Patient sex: M
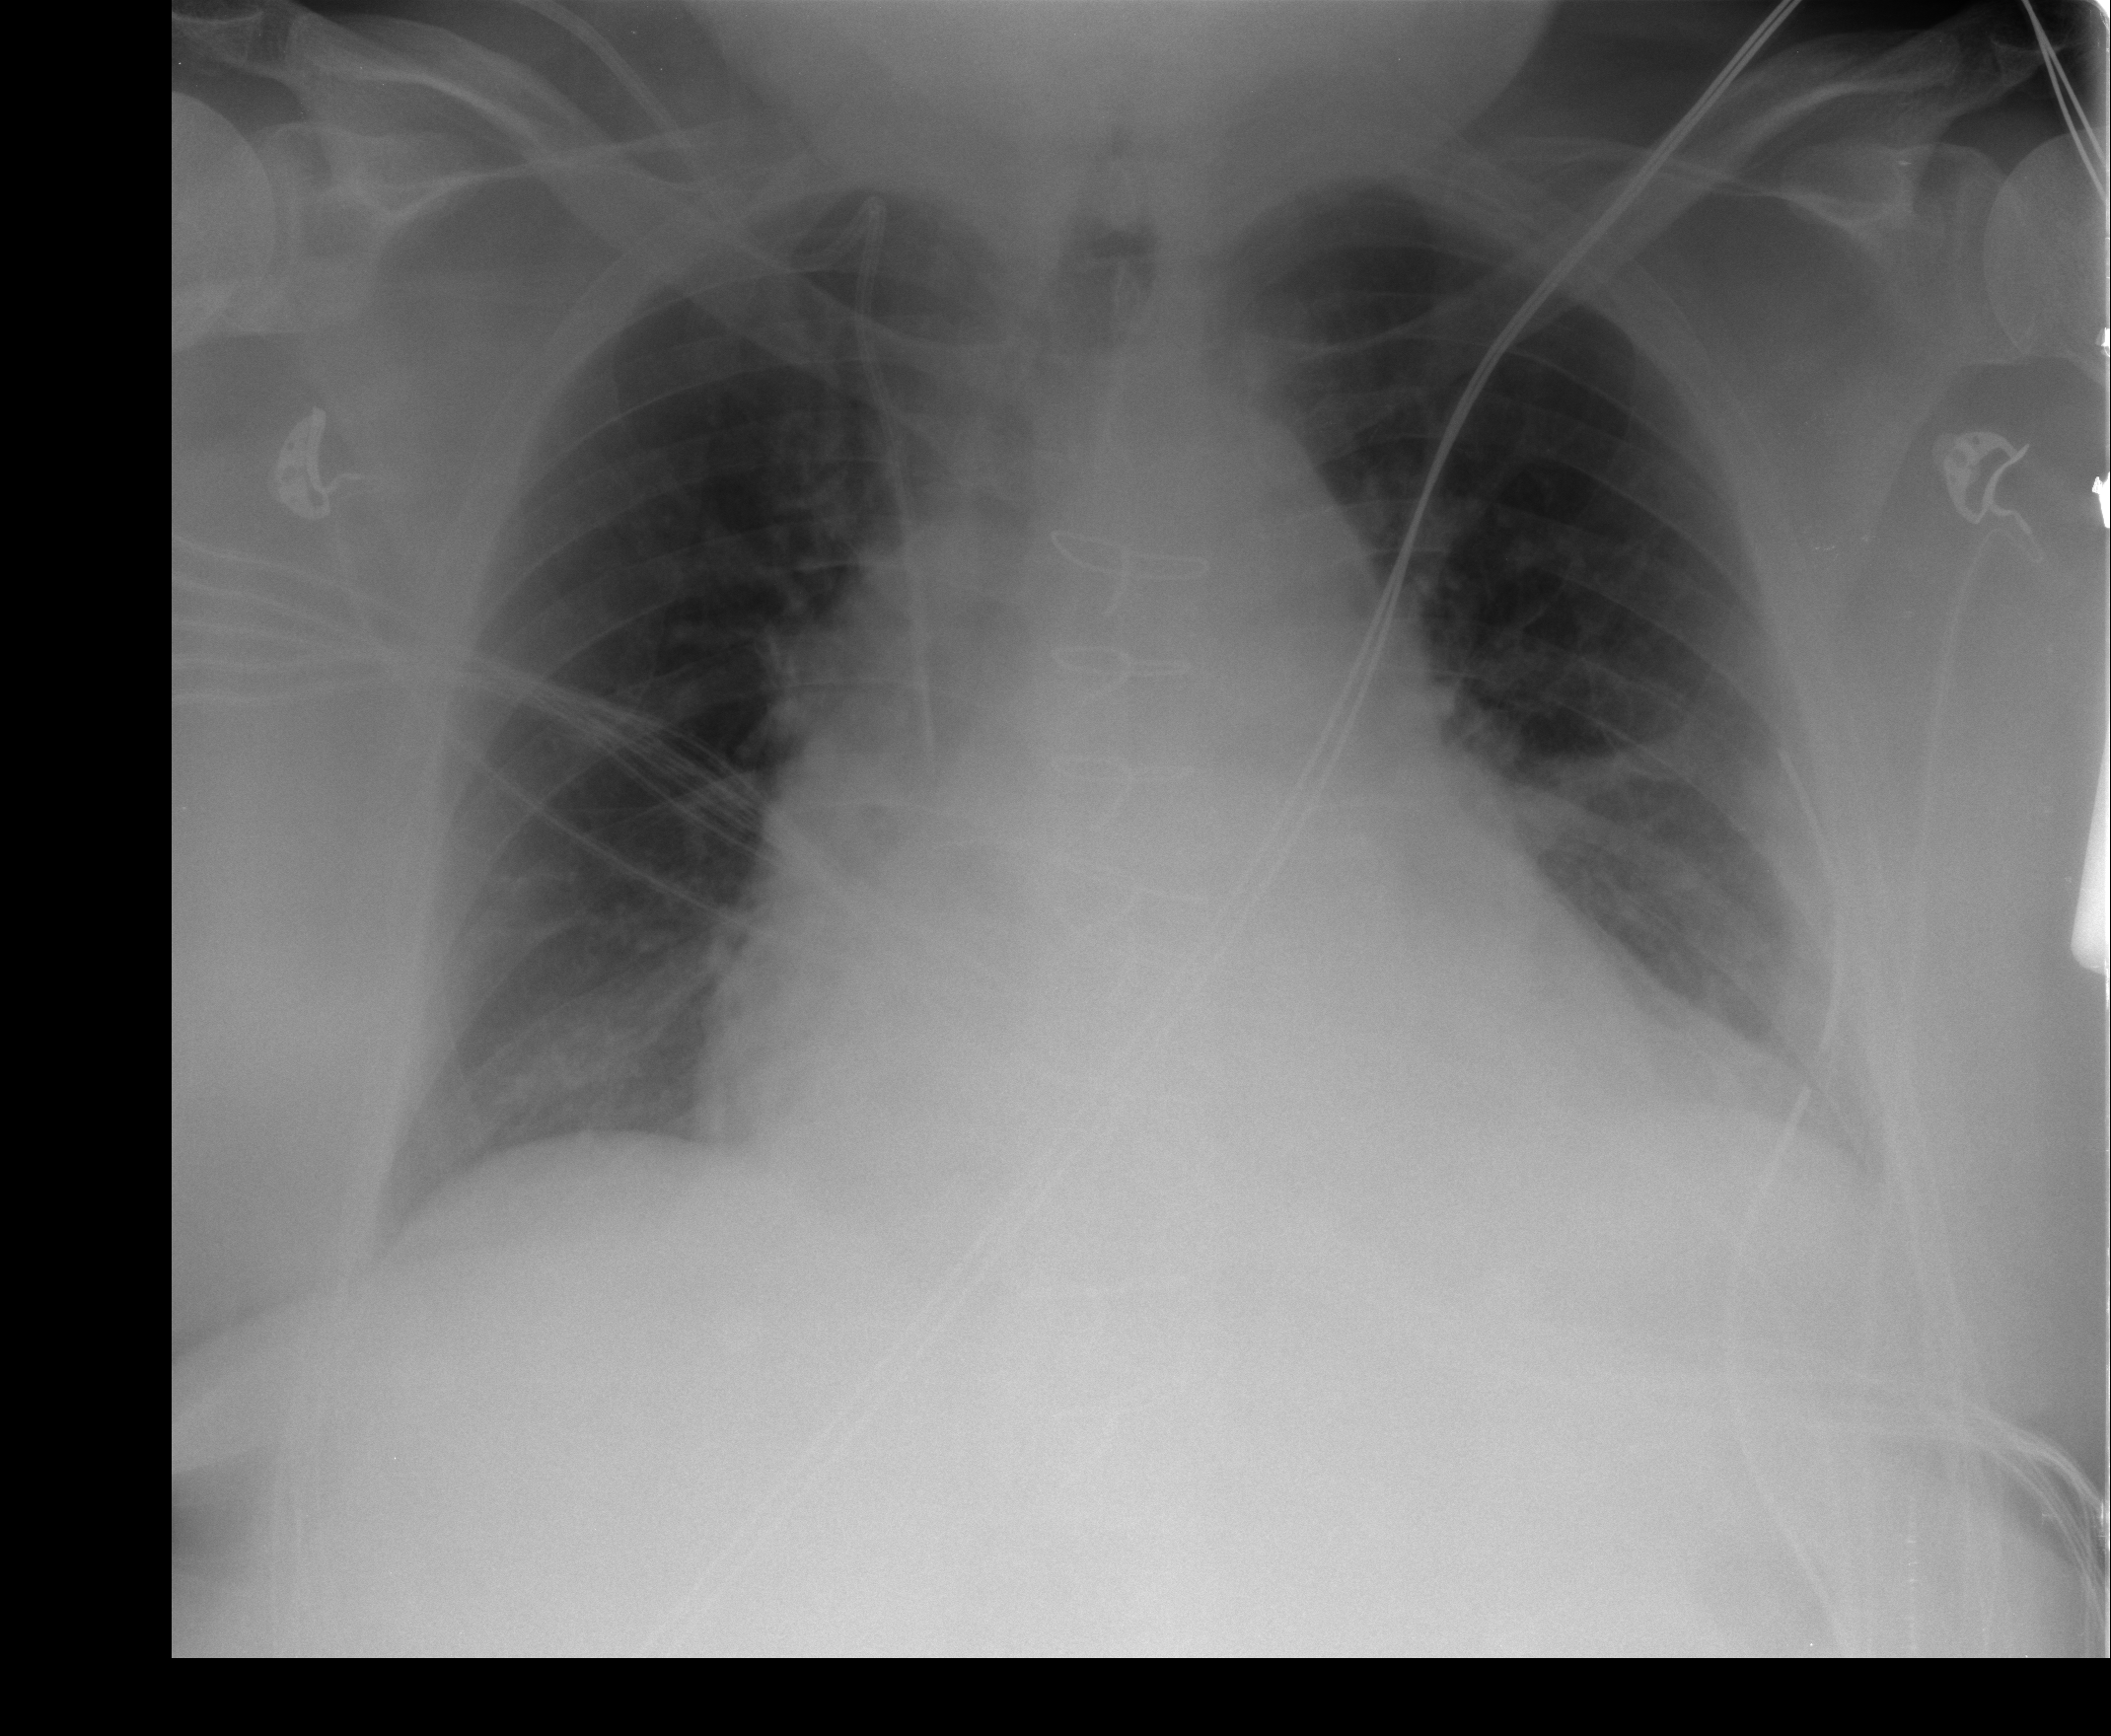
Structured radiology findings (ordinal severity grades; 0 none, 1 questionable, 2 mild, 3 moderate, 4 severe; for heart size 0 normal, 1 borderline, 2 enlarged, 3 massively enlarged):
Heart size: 2
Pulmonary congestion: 1
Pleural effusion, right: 0
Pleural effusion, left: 0
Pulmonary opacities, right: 0
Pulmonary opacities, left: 0
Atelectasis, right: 0
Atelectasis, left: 2